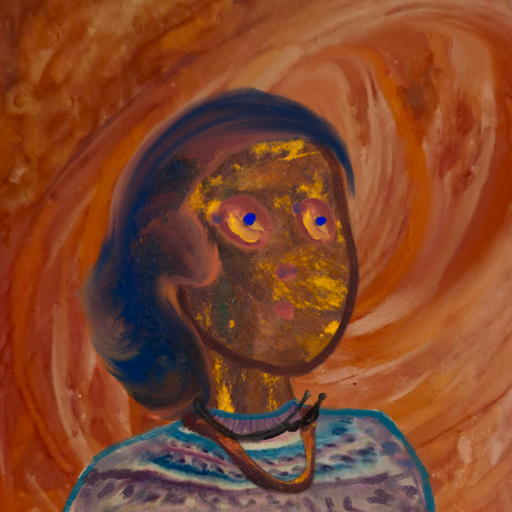
Background: Pious_Lady, Head And Neck Side: Comrade, Face Side: Mother_And_Son_Son, Bust: HillGirl, Hair Side: Mother_And_Son_Son, Head Accessory: Blank, Second Necklace: Comrade, Necklace: Orphan, Baby: Blank